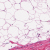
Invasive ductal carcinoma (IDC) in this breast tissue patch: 0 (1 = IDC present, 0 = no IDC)